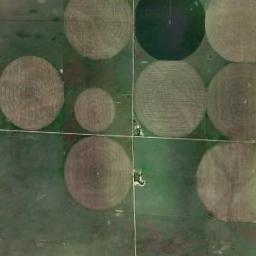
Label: circular_farmland